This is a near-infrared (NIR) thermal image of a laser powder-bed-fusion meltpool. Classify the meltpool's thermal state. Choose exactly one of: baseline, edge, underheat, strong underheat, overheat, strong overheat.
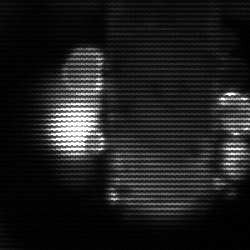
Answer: strong underheat